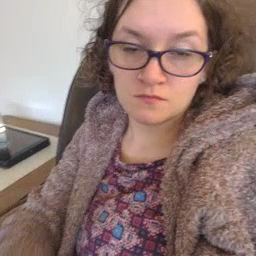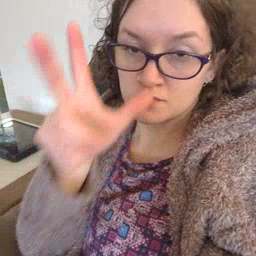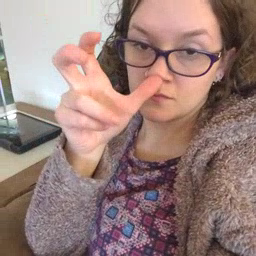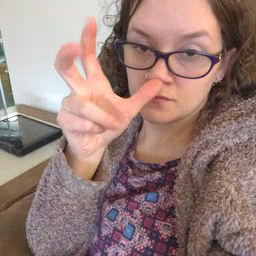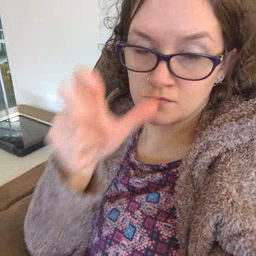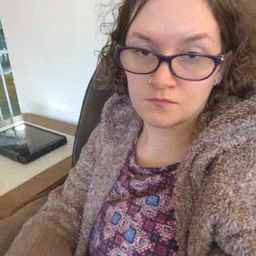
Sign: bug